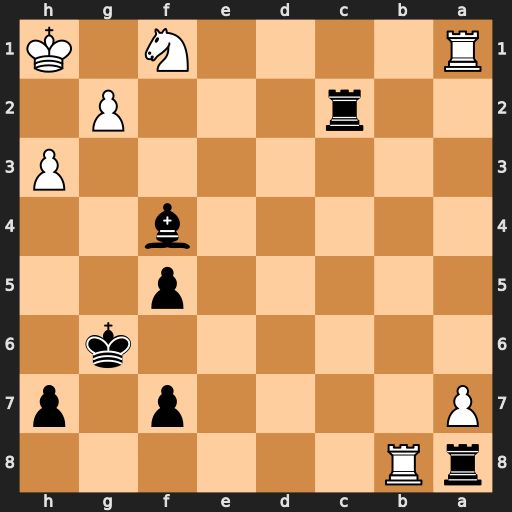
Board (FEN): rR6/P4p1p/6k1/5p2/5b2/7P/2r3P1/R4N1K
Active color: b
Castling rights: -
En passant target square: -
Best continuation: Bxb8 axb8=Q Rxb8